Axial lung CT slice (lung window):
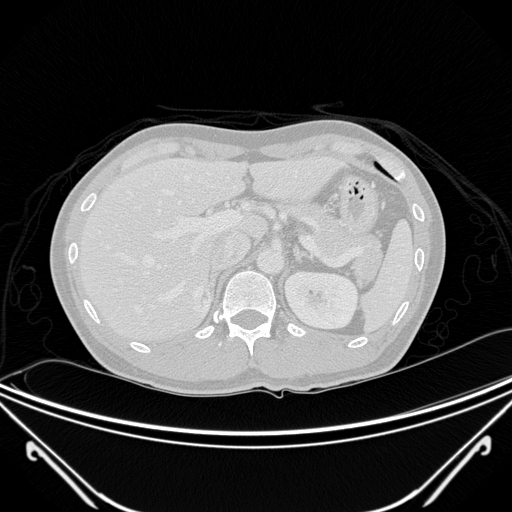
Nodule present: no